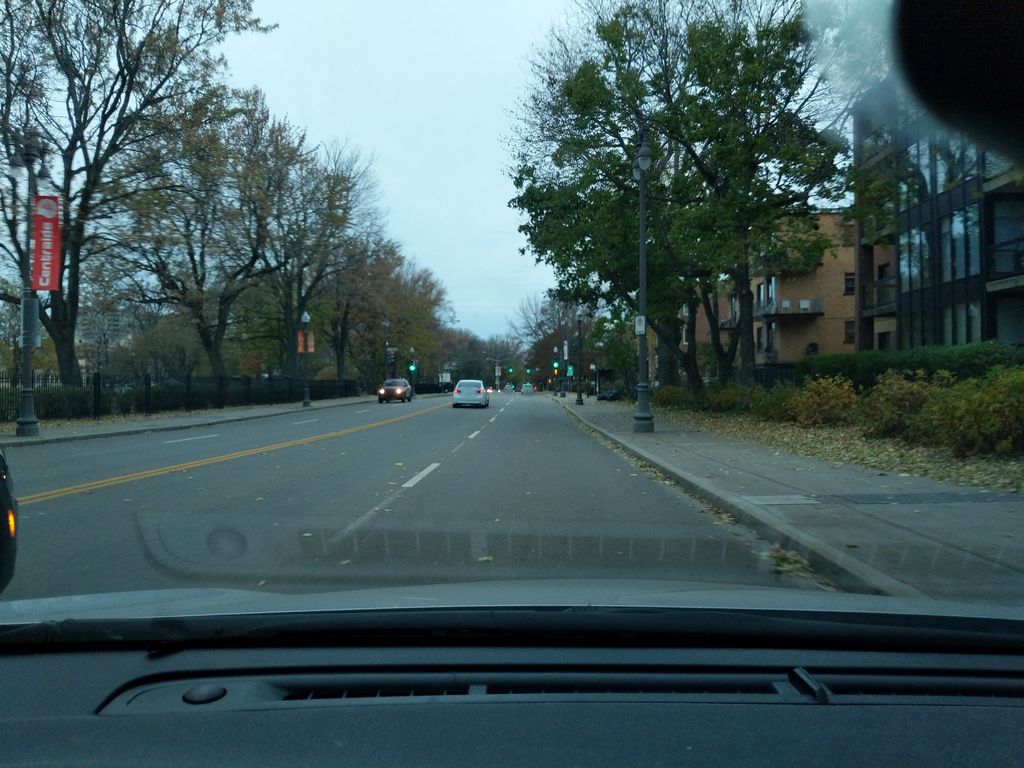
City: quebec_city